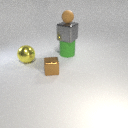
large gray metal cube above large green rubber cylinder